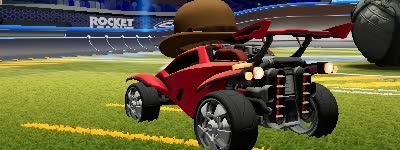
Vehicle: octane